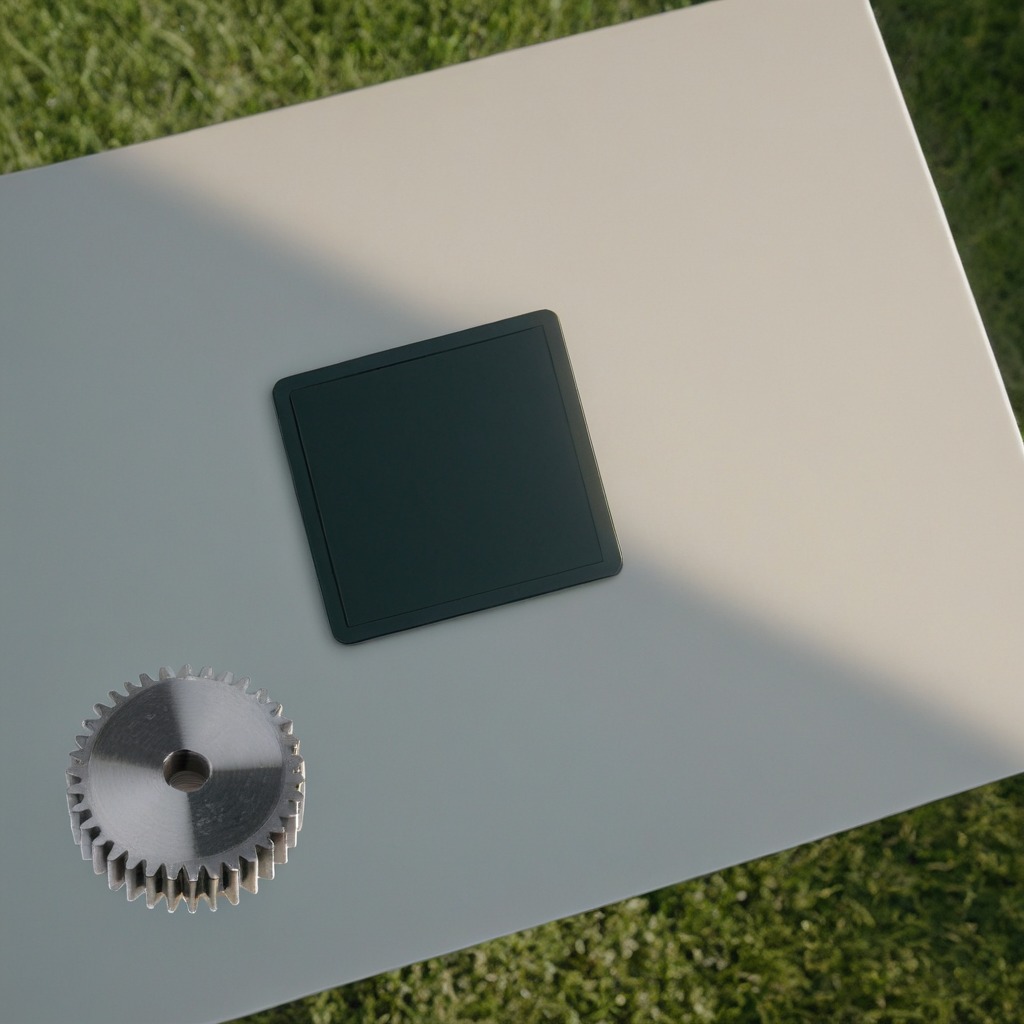
A steel gear with teeth lies on the textured surface of the table.